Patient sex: F
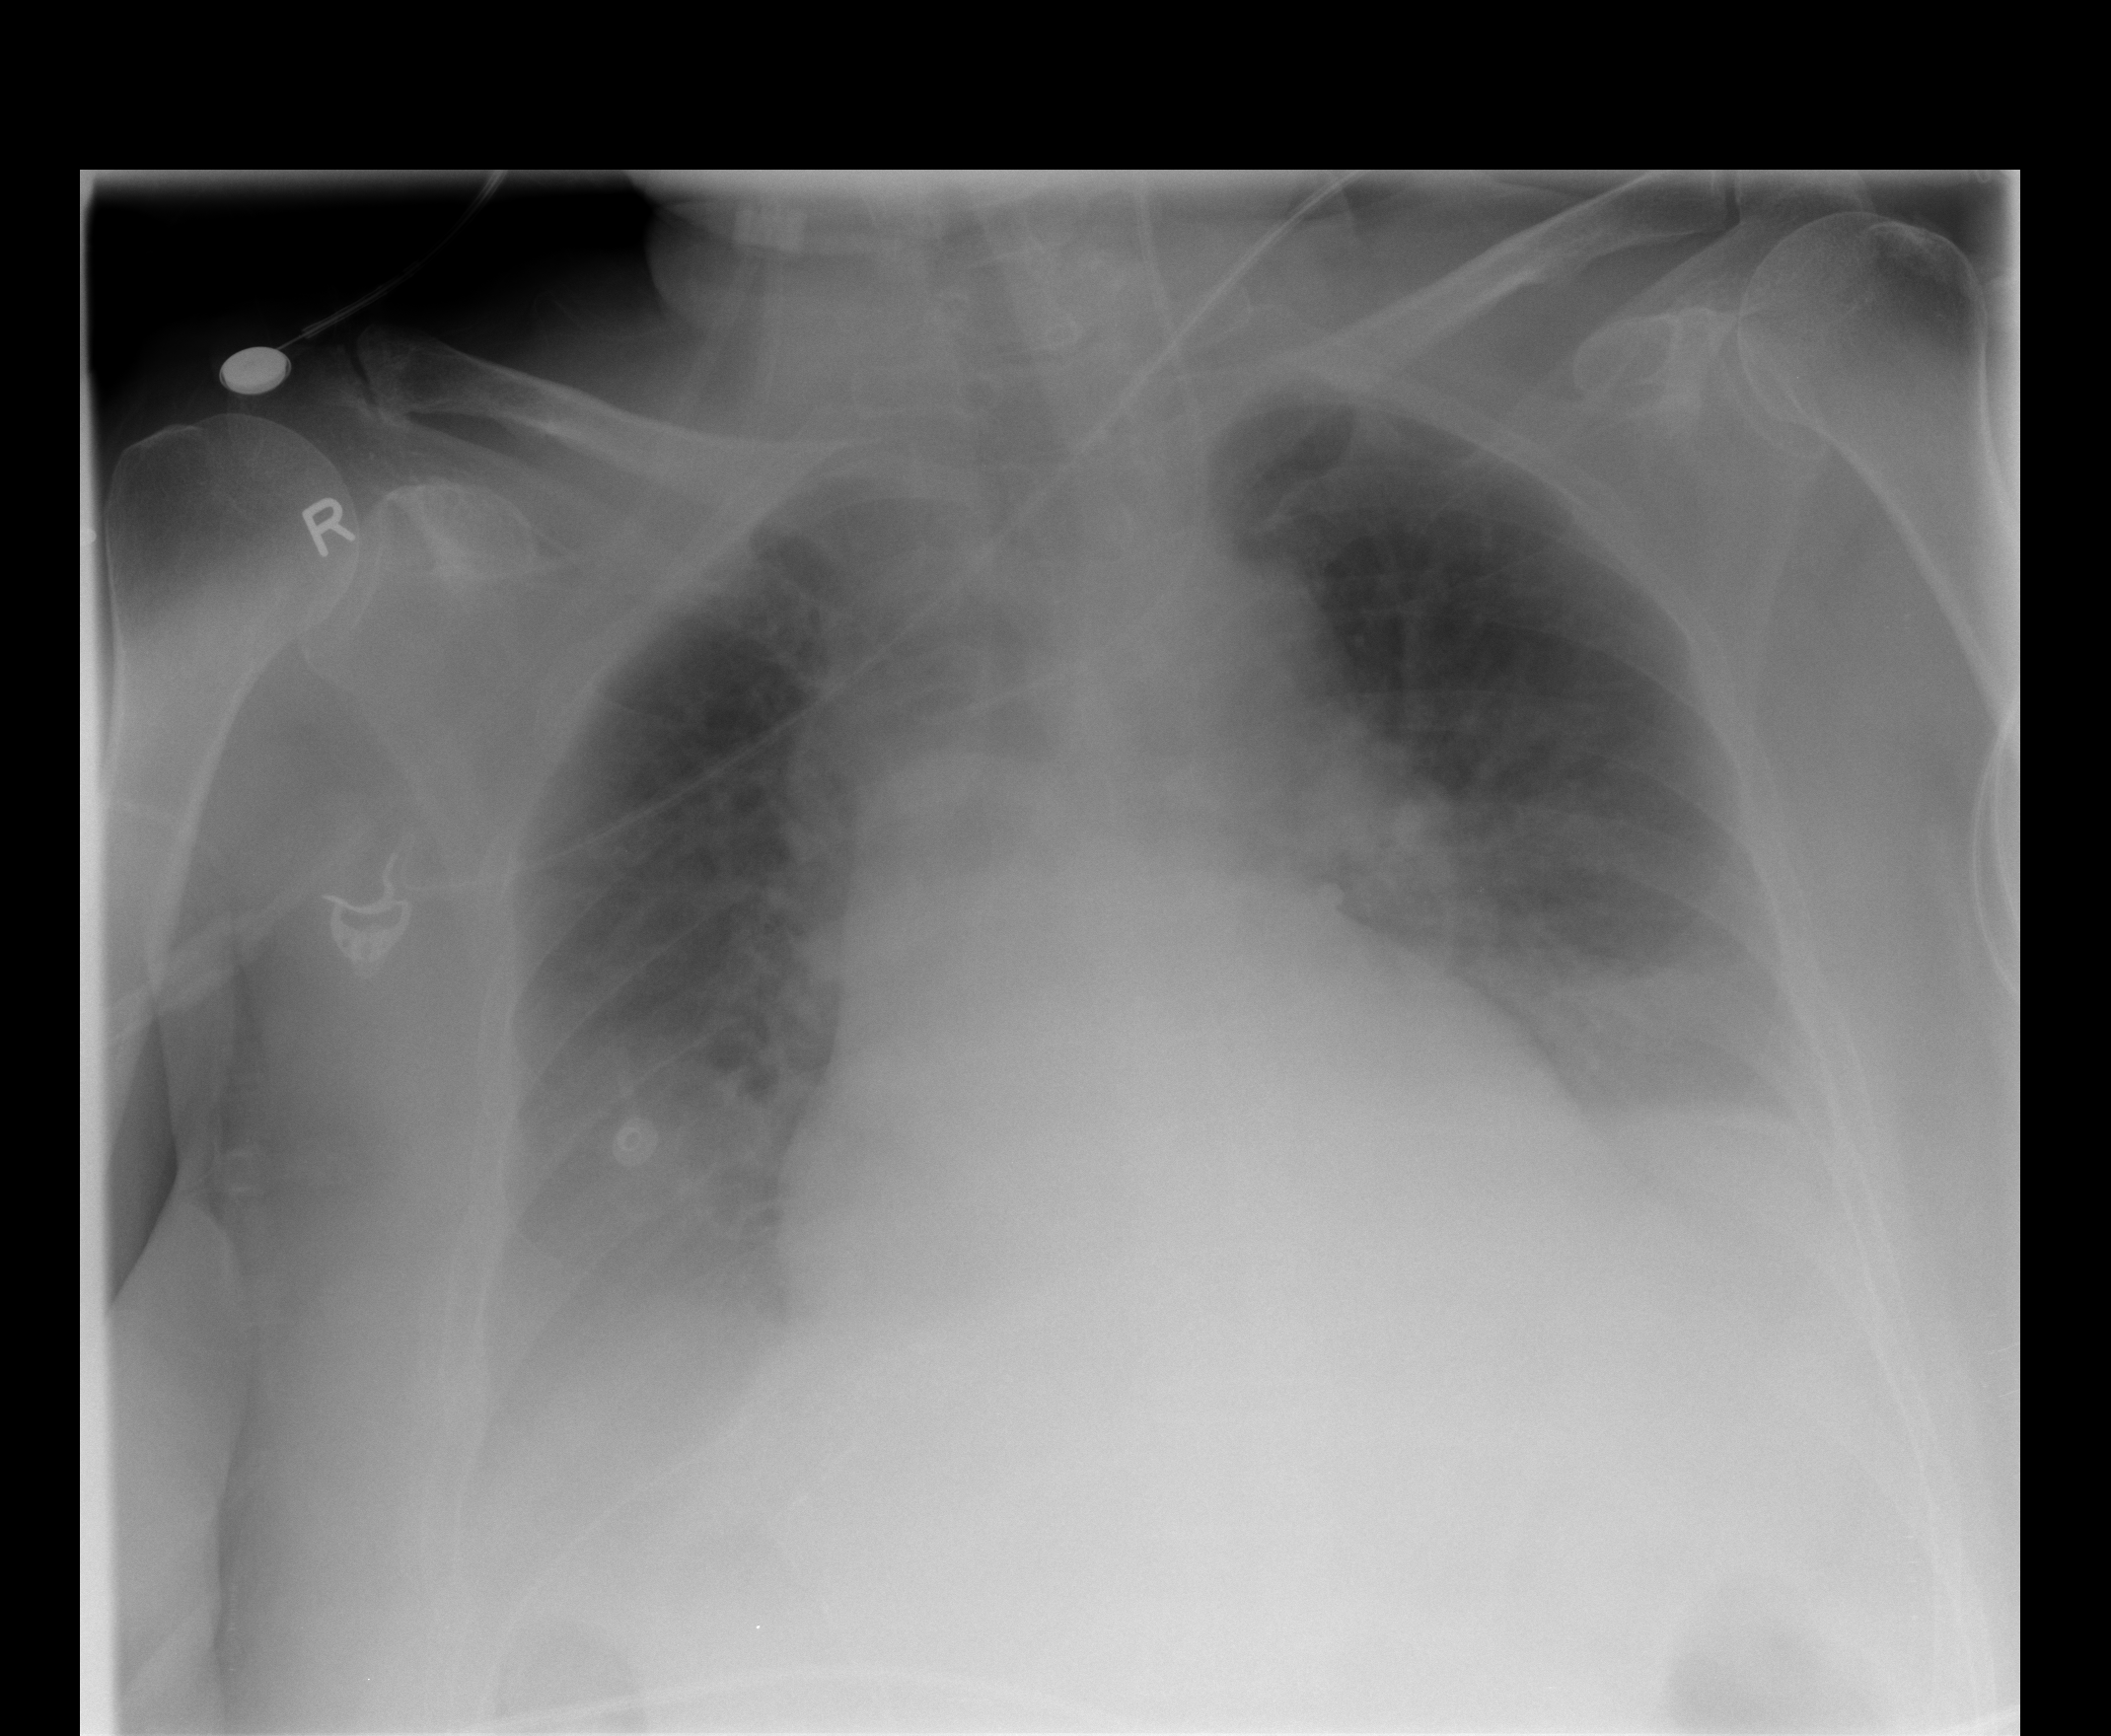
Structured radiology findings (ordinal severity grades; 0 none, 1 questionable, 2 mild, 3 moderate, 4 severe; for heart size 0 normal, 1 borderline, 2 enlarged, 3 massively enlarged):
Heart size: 2
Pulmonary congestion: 2
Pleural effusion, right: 2
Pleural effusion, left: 2
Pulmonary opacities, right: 0
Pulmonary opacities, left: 0
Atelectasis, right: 2
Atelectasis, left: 2